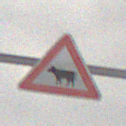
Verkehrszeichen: ViehtriebRechts
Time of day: MorningAfternoon
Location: Outdoor (Nature)
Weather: Overcast
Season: Winter
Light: Natural